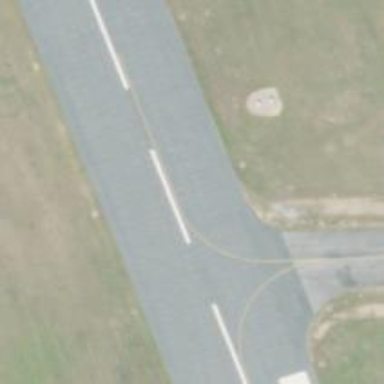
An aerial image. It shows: View of taxiway at the airport.